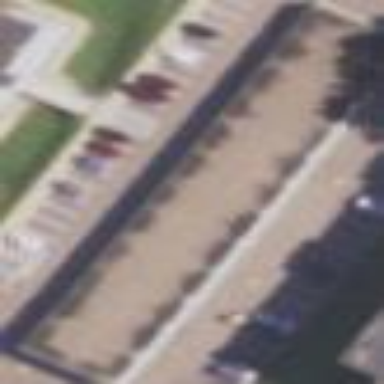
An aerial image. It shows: Group of garages.